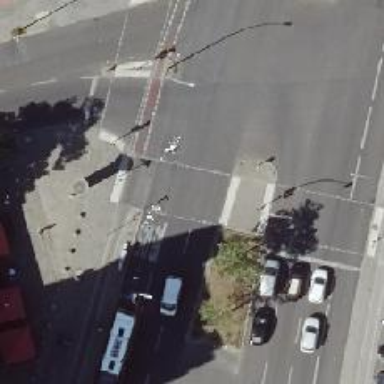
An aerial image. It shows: Crossing with traffic signals.